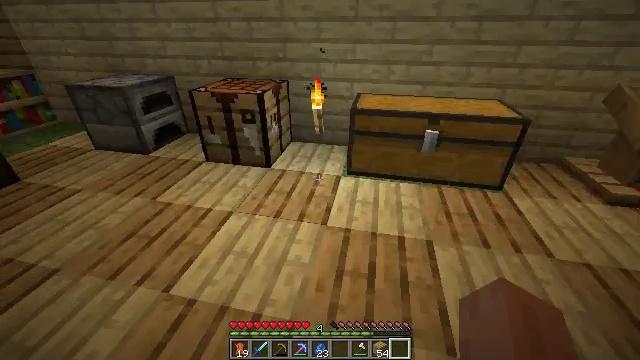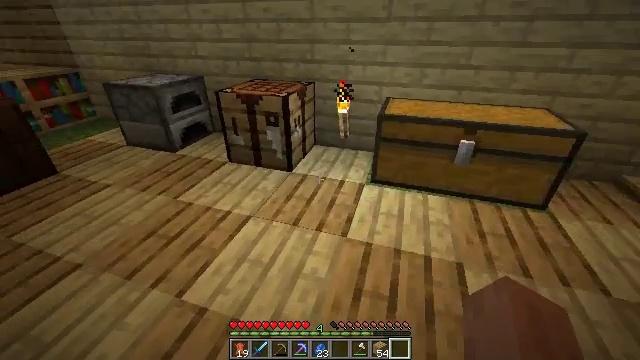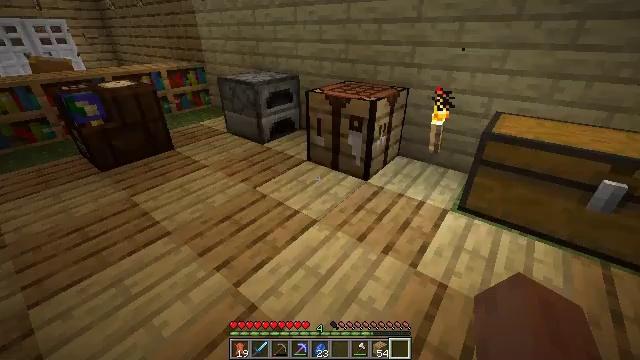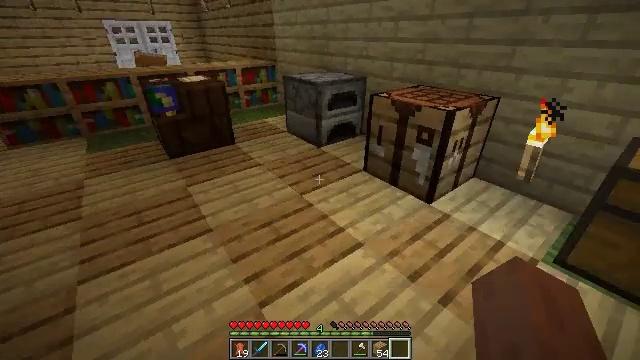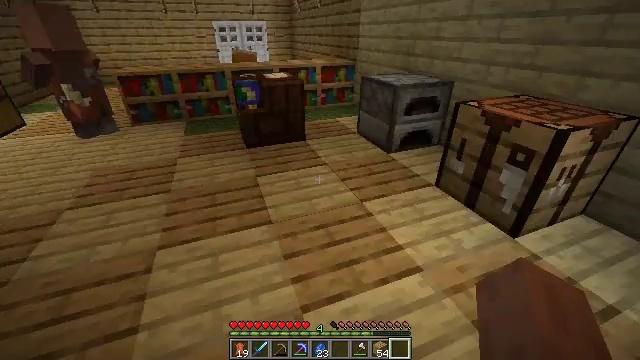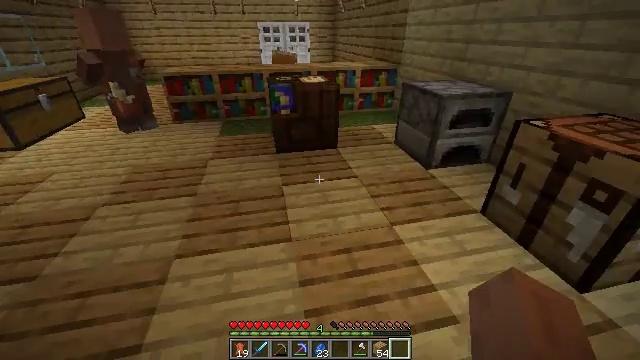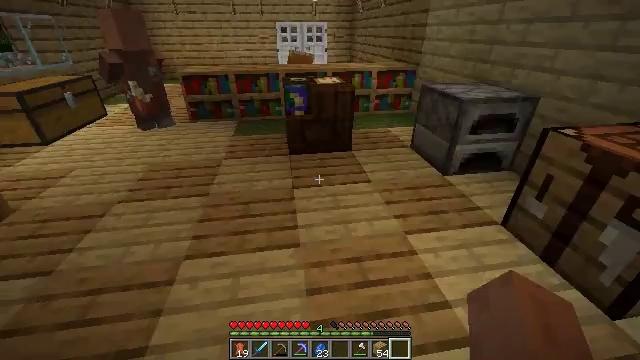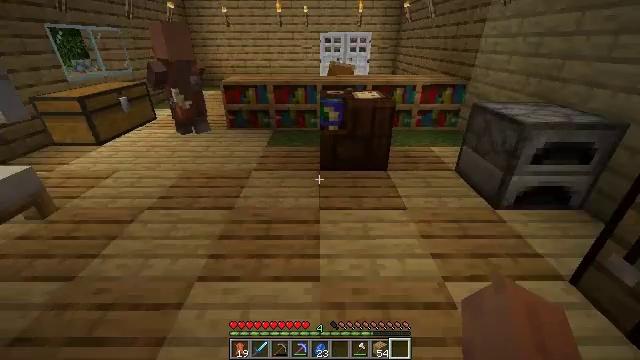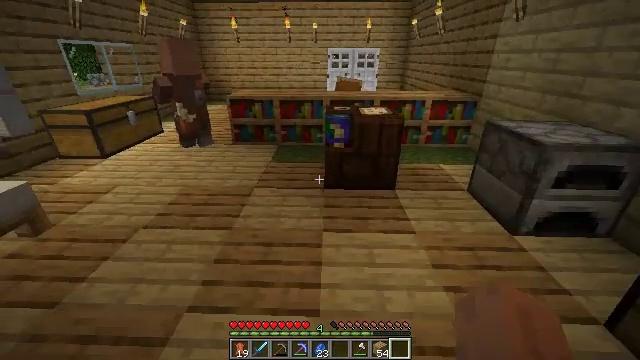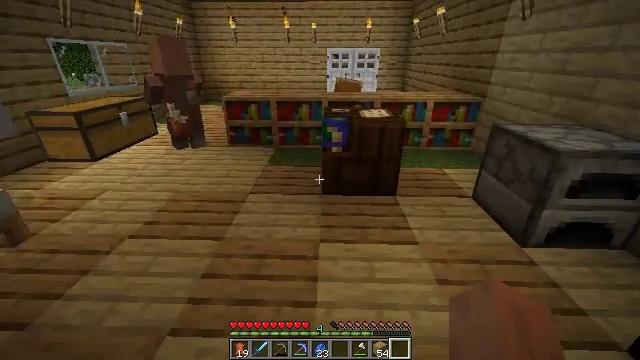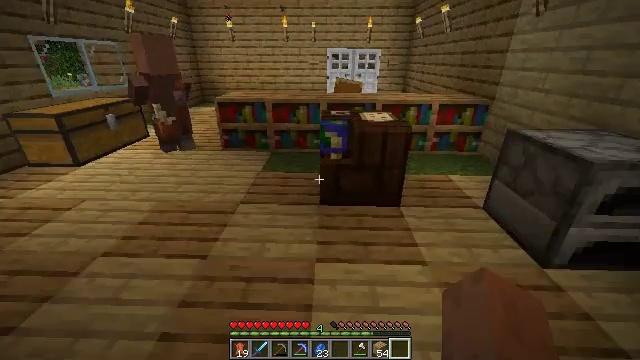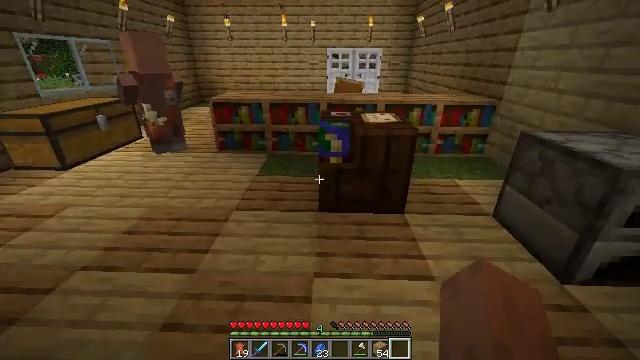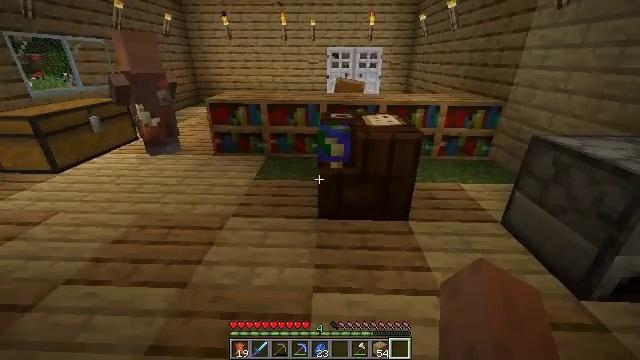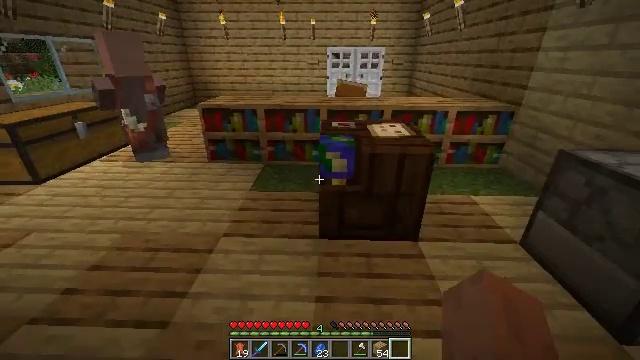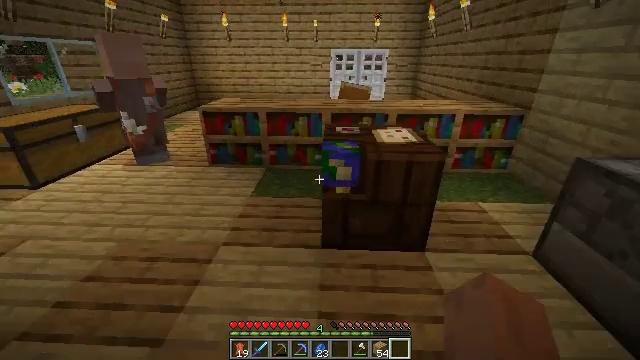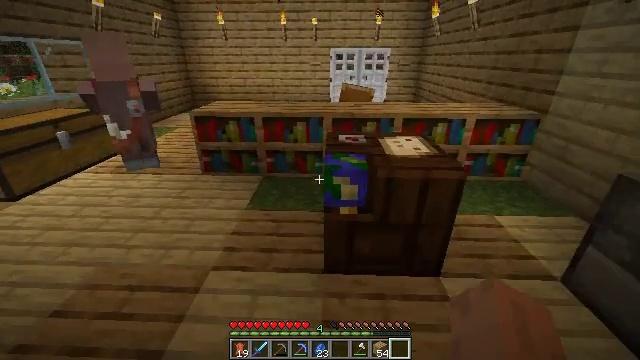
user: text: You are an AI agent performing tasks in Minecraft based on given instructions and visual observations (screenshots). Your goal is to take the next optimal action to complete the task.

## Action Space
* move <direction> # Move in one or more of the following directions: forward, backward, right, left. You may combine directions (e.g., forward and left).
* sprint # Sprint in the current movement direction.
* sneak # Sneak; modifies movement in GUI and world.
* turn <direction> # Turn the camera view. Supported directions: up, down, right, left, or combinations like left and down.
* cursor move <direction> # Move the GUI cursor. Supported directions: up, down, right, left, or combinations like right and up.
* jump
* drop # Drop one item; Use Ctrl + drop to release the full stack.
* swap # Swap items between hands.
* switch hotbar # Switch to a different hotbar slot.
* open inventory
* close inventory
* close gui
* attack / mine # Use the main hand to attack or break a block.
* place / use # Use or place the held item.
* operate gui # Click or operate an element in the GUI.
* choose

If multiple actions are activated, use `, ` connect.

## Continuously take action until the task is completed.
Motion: motion action
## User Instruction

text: Attack the bookshelf to recycle it.
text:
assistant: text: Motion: move forward, turn left
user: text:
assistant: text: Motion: move forward, turn left
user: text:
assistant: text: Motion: move forward, turn left
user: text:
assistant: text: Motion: move forward, turn left
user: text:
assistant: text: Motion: move forward, turn left
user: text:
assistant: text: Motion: move forward, turn left
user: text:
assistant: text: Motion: move forward, turn left and up
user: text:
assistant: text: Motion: move forward, turn left and up
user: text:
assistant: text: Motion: move forward
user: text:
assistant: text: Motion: move forward
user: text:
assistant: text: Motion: move forward
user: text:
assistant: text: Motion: move forward
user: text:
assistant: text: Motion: move forward
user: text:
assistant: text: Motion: move forward
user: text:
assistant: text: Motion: move forward
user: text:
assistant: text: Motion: move forward, turn left
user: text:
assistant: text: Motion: move forward, turn left
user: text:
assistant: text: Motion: move forward, turn left
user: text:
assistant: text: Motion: move forward, turn left
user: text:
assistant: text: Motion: move forward, turn left
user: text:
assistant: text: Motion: move forward, turn left
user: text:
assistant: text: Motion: move forward
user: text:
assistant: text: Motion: move forward
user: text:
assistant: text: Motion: move forward
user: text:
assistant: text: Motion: move forward
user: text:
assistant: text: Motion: move forward
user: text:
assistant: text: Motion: move forward, turn right
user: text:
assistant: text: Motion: move forward, turn right
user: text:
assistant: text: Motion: move forward, turn right
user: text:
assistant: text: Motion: move forward